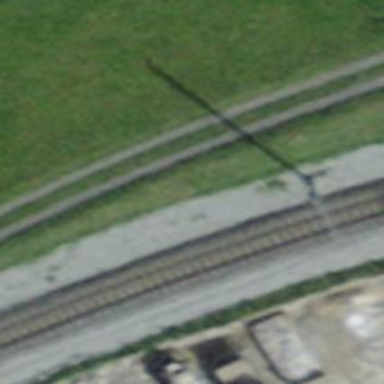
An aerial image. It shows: Narrow-gauge railway with electrified contact line.